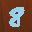
Label: 8